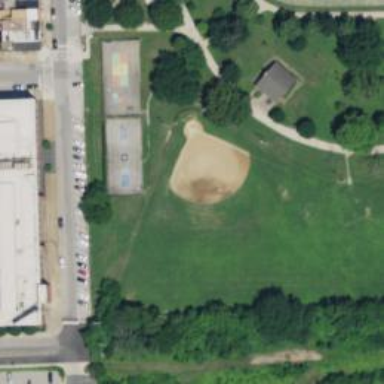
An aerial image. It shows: Baseball pitch for leisure land activities.